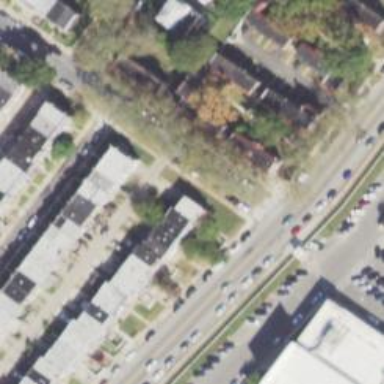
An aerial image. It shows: Alley classified as service road.